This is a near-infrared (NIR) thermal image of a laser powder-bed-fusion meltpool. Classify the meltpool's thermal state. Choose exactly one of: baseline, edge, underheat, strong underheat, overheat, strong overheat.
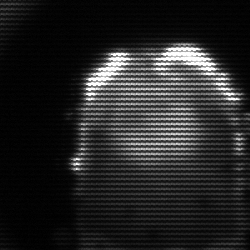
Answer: baseline